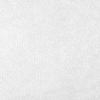
Atmospheric dust classification: dusty